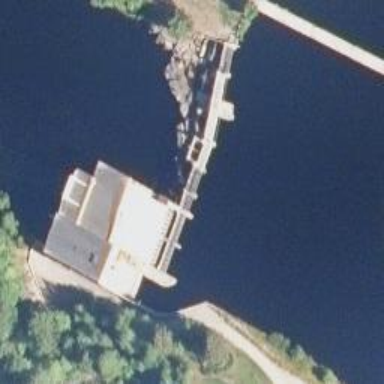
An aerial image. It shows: Dam along waterway.